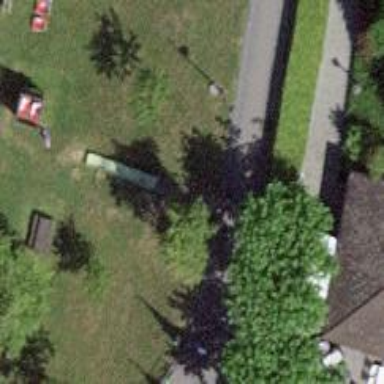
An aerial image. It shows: Playground on grassy land.